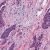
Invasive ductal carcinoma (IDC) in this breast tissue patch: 1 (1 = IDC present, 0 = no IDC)